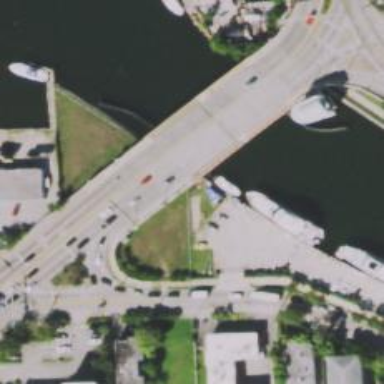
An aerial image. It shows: Primary highway crossing bascule movable bridge.